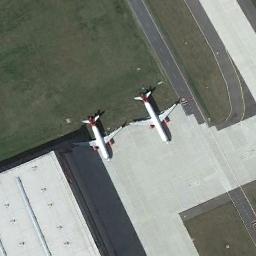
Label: airplane